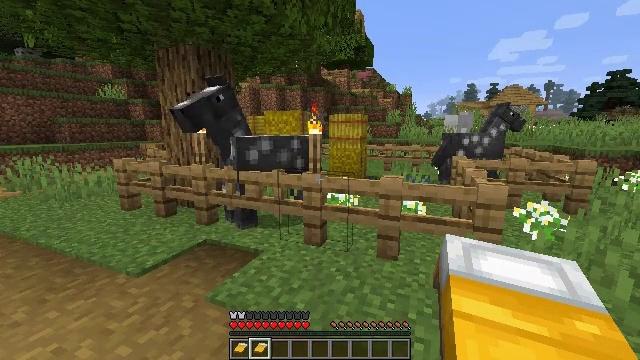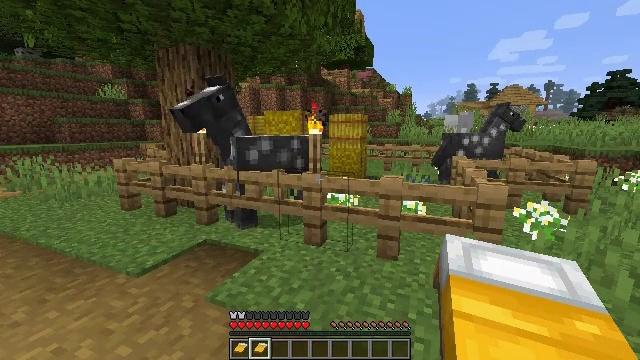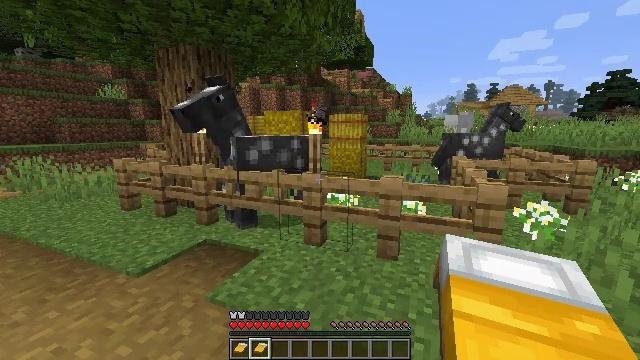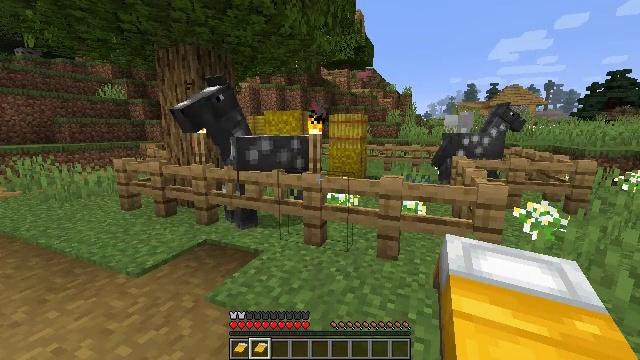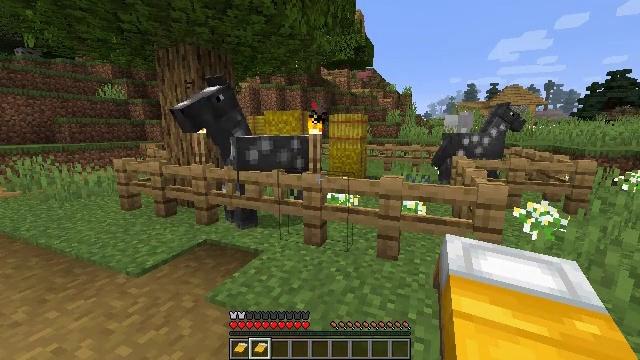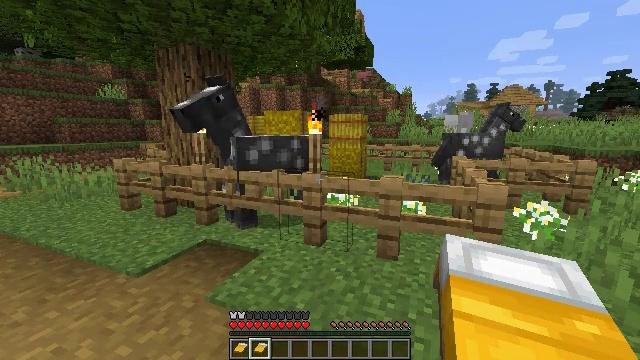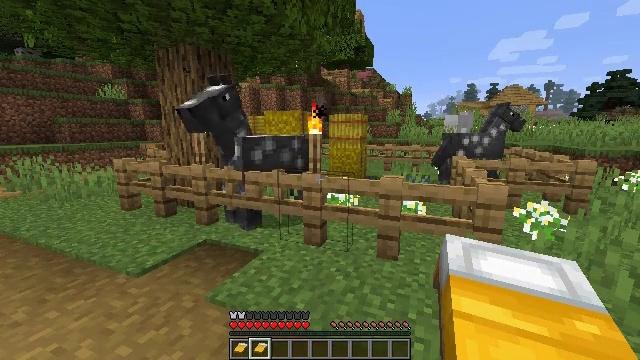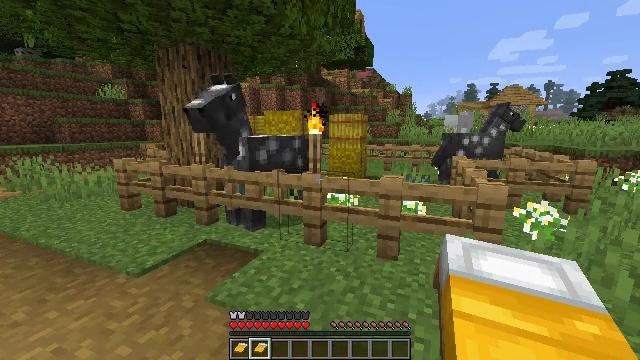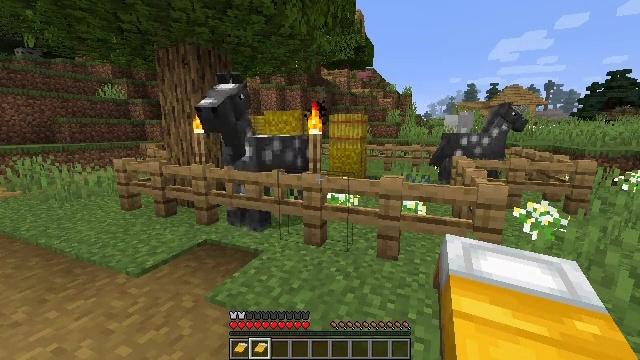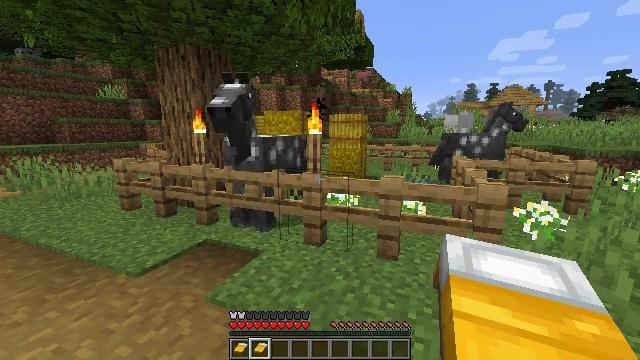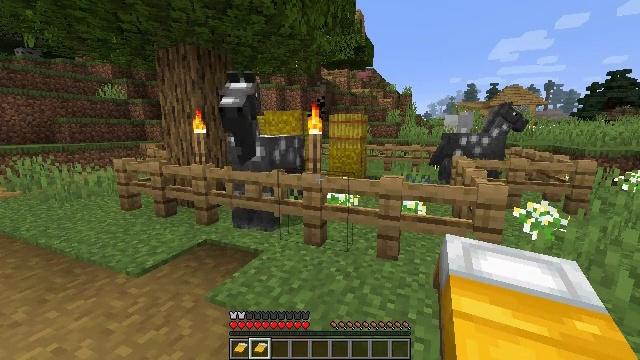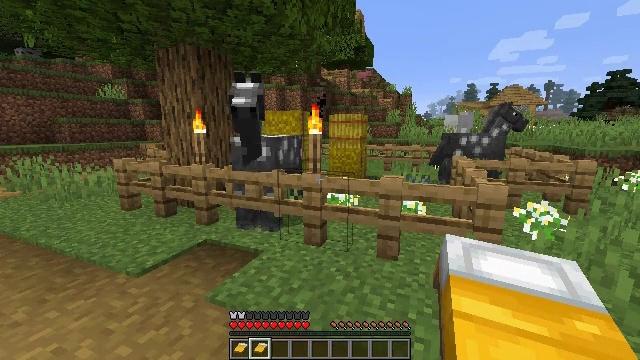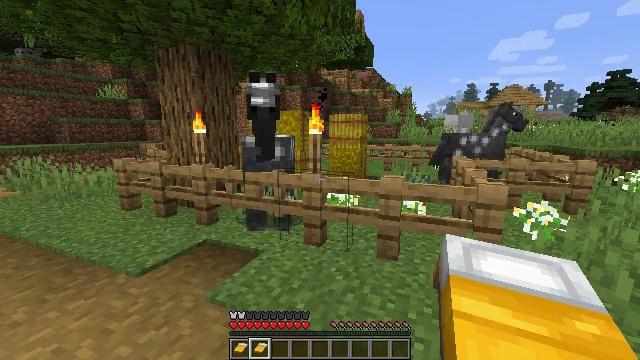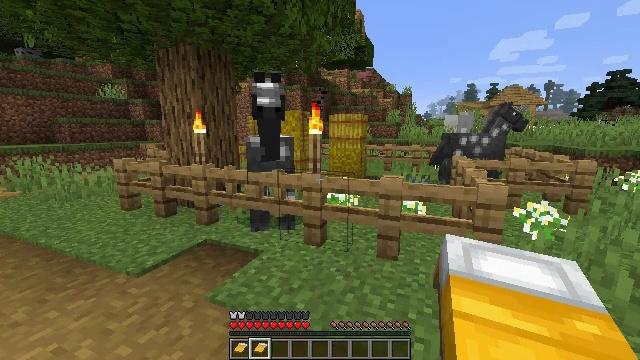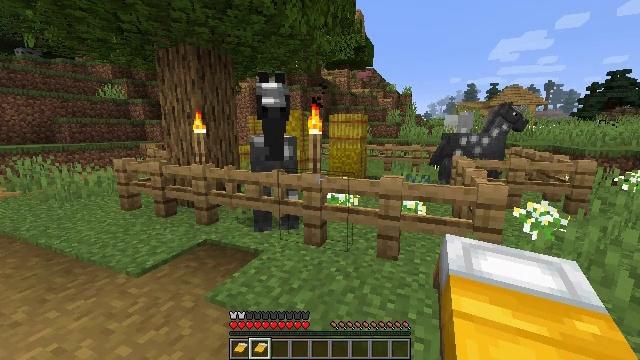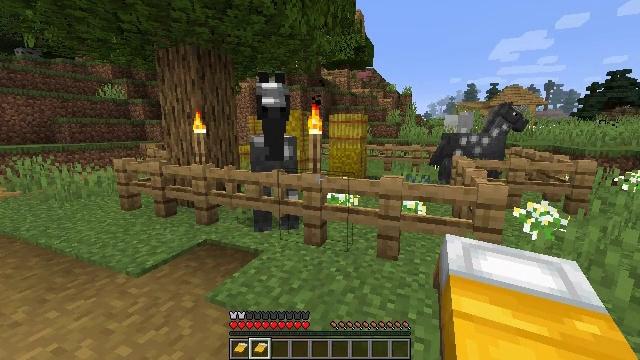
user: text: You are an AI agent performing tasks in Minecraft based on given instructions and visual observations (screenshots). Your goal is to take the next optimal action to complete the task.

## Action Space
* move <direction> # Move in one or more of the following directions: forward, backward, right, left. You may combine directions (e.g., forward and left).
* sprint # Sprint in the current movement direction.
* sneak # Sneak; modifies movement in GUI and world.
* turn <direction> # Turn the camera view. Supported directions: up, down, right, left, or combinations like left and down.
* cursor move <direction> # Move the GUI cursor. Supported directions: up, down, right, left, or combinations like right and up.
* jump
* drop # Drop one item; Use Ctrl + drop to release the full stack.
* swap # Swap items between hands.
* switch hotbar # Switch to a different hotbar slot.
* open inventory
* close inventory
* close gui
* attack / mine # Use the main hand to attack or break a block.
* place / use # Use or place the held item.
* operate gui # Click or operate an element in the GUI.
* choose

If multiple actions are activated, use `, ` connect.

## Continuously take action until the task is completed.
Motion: motion action
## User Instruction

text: Chop down the stripped oak log.
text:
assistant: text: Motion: no_op
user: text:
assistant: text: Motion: no_op
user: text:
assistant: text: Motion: no_op
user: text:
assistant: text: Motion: no_op
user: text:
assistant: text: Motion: no_op
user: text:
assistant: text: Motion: no_op
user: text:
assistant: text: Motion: no_op
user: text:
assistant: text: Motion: no_op
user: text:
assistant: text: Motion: no_op
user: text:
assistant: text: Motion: no_op
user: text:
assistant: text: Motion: no_op
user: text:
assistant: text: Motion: no_op
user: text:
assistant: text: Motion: no_op
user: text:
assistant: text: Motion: no_op
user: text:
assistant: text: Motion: no_op
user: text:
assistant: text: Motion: no_op
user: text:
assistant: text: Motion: no_op
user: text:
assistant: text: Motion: no_op
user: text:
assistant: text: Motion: no_op
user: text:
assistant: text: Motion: no_op
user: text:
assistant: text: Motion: no_op
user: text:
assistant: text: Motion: no_op
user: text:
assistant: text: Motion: no_op
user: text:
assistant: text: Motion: no_op
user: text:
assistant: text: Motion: no_op
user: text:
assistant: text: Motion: no_op
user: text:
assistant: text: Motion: no_op
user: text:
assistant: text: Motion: no_op
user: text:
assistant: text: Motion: no_op
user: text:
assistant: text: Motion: no_op